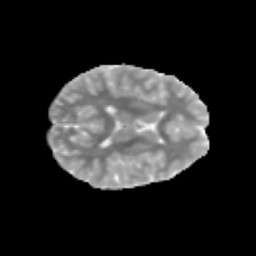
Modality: MD
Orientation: axial
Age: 10
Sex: female
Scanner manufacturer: siemens
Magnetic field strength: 3 T
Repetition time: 3.8 s
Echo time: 0.07 s